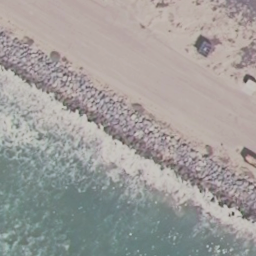
Label: beach